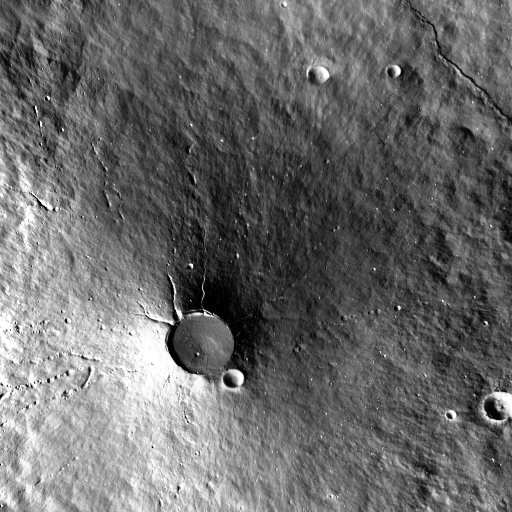
Crater classes present: Background, Other